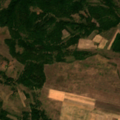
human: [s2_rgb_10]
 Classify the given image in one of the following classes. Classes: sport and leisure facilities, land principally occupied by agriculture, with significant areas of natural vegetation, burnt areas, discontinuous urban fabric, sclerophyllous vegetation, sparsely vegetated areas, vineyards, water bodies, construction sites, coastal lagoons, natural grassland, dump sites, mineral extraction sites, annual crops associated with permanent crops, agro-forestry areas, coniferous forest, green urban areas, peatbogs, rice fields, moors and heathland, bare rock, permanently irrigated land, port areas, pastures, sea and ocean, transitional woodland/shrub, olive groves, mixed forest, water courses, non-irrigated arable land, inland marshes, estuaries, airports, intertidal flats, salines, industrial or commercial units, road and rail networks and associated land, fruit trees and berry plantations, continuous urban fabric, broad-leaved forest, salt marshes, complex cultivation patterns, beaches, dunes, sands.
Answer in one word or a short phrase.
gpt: non-irrigated arable land, complex cultivation patterns, land principally occupied by agriculture, with significant areas of natural vegetation, broad-leaved forest